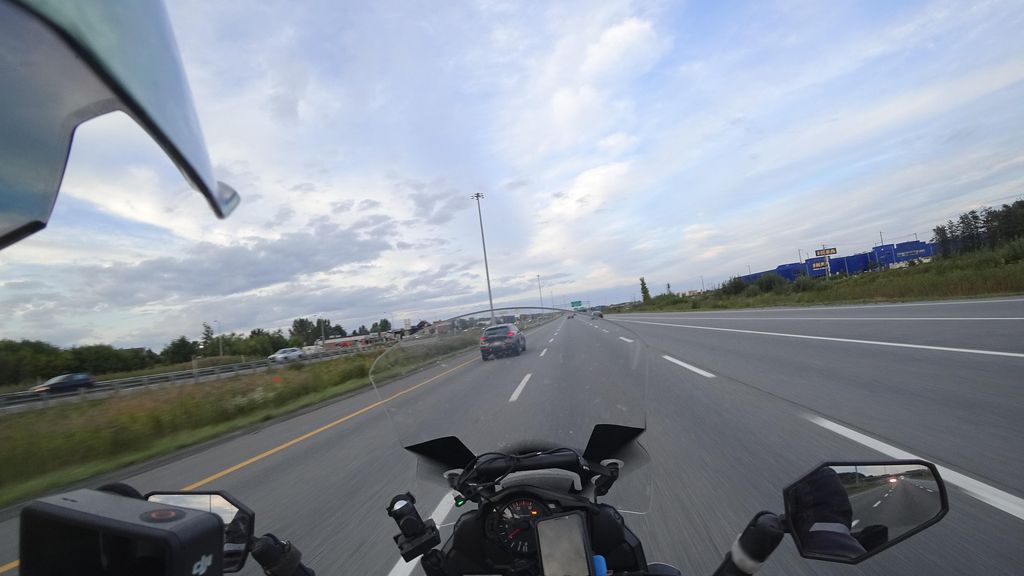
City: quebec_city